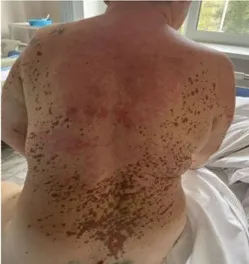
Skin process dynamics. (B) On day 11, we observed epithelialized previously erosive areas and foci of depigmentation in previously affected areas.
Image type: medical_photograph (skin_photograph)